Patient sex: M
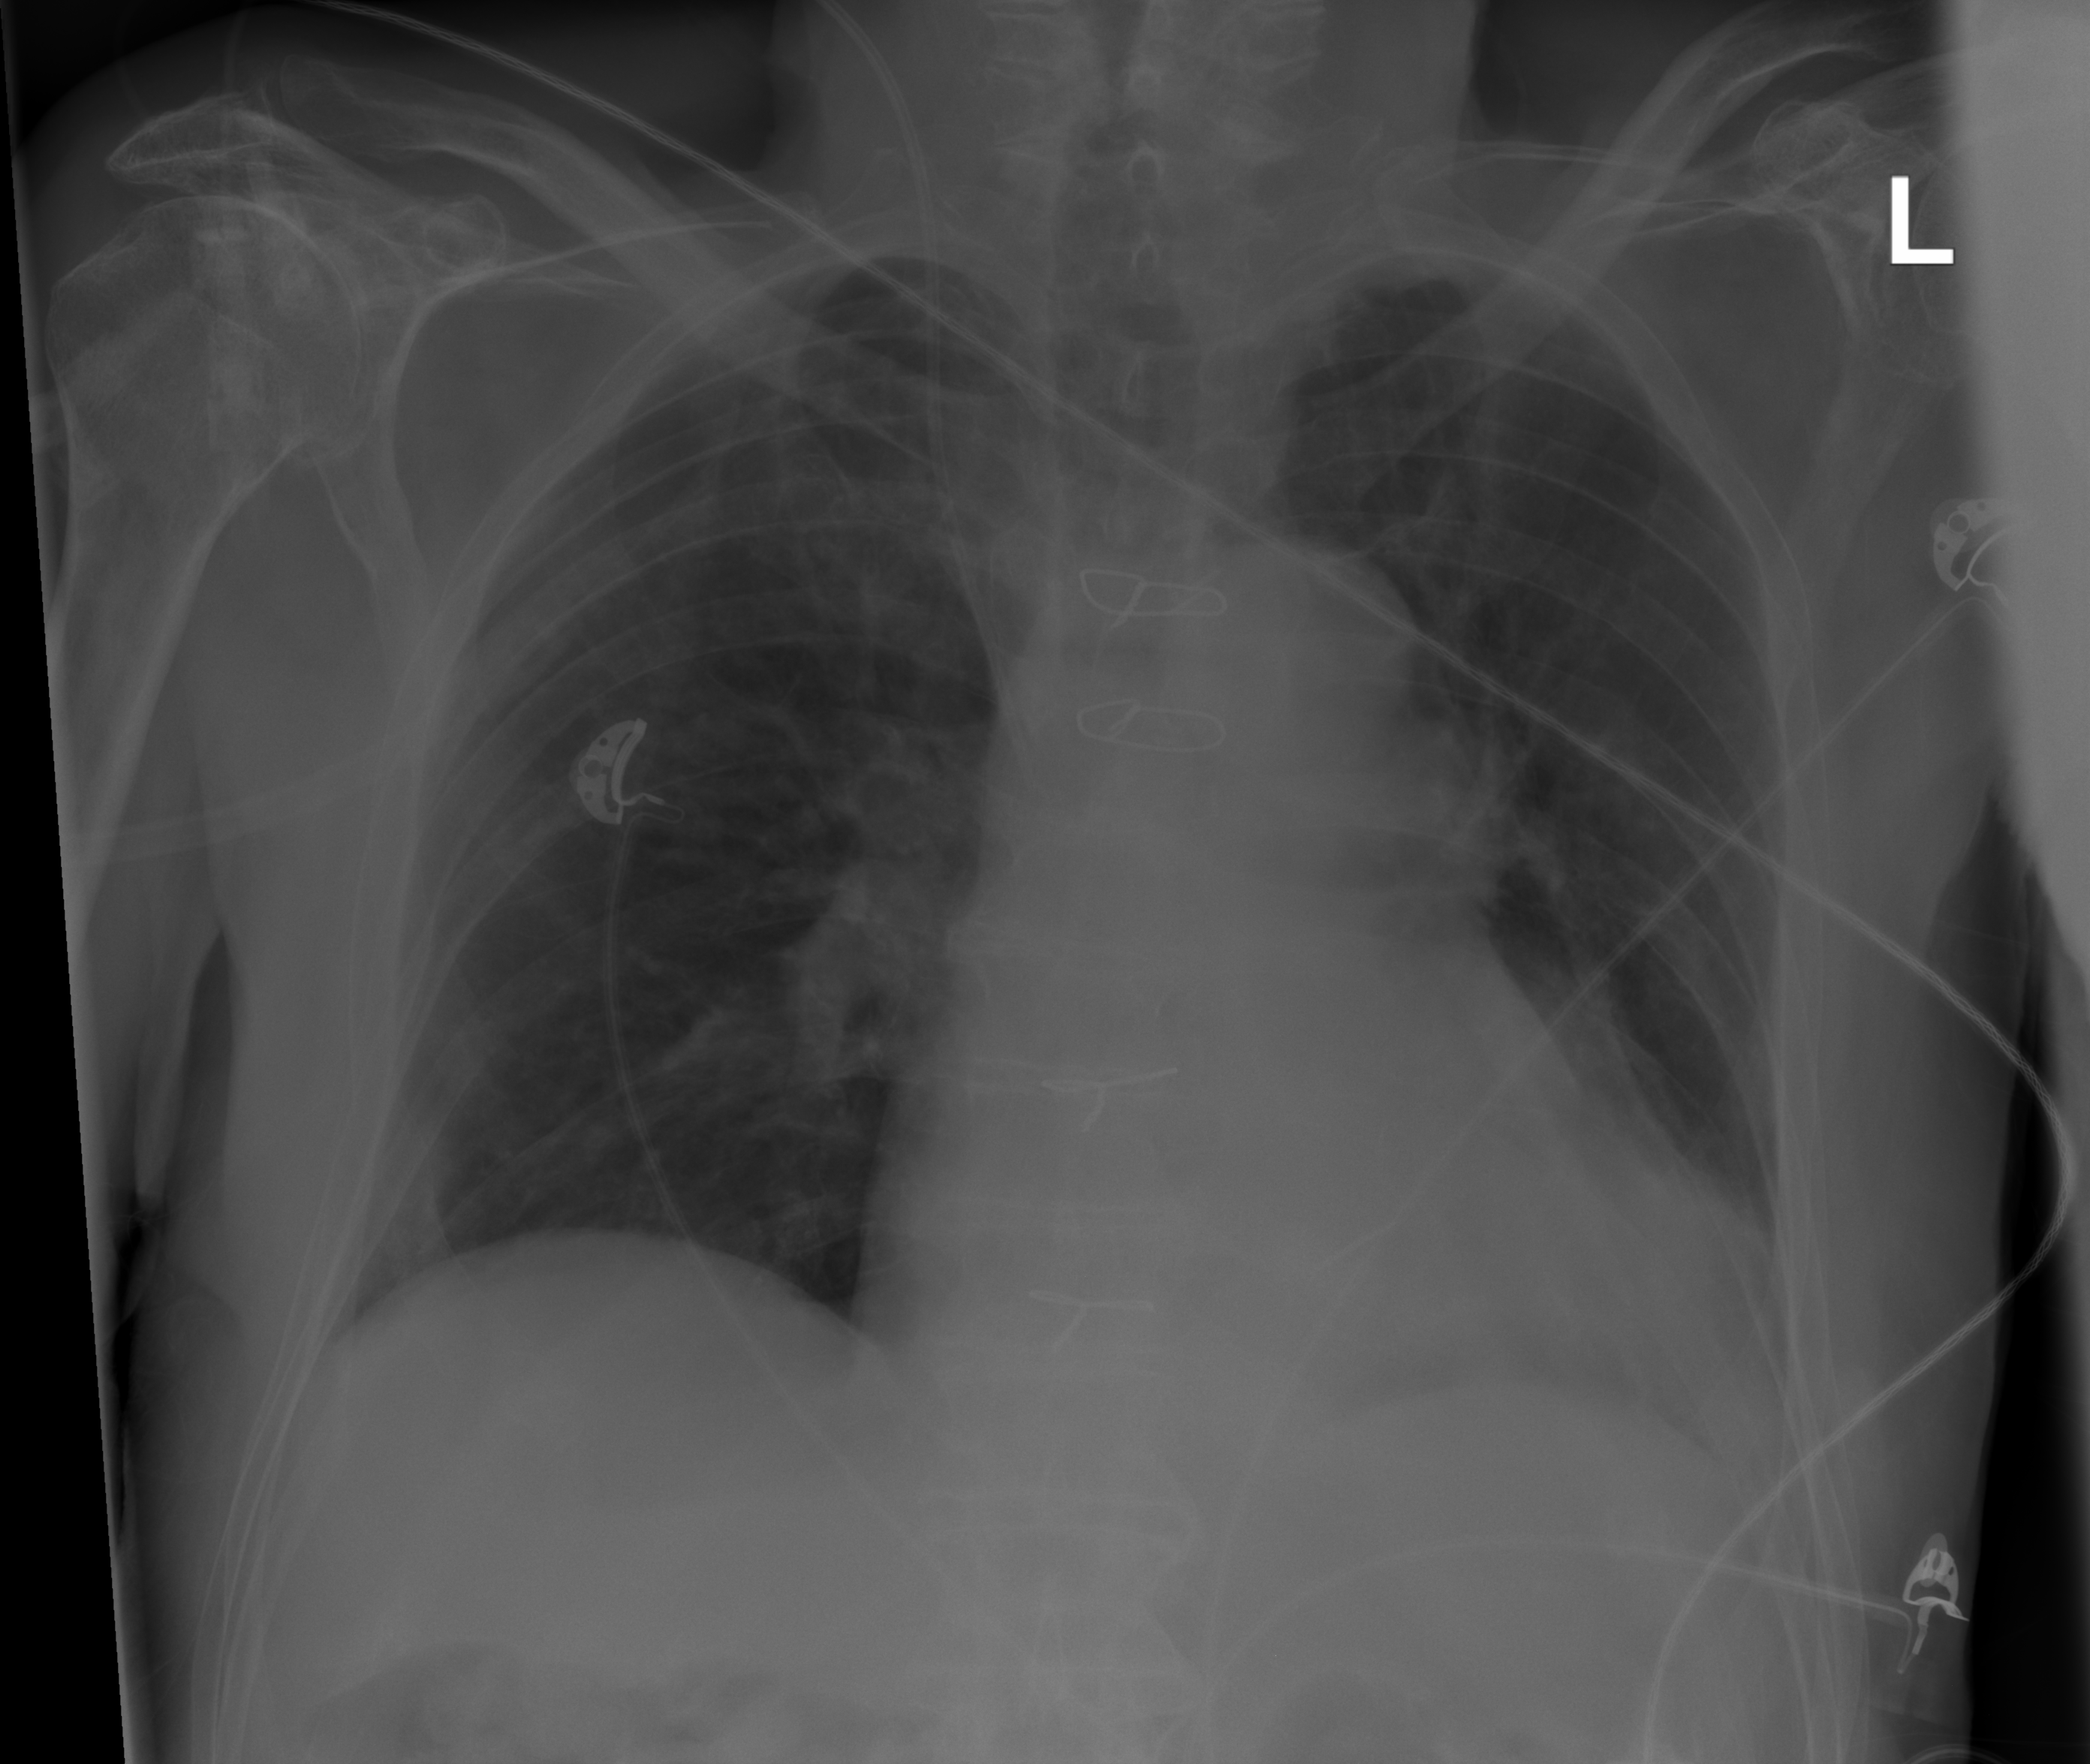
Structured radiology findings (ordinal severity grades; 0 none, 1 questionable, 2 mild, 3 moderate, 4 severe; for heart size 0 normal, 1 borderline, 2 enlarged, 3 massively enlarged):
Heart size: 2
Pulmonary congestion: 0
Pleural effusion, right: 0
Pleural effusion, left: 2
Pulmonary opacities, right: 0
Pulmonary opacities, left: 0
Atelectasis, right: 0
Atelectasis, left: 2